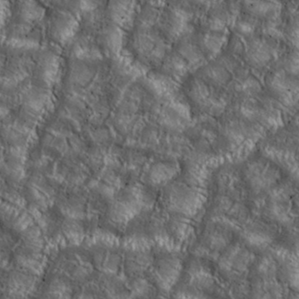
Label: non_frost